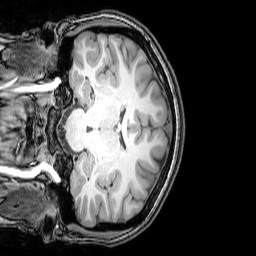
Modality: T1w
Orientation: coronal
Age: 22
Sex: female
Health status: healthy
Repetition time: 0.081 s
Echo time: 0.037 s